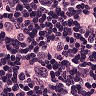
Metastatic tissue present: yes